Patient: sex M, age 78
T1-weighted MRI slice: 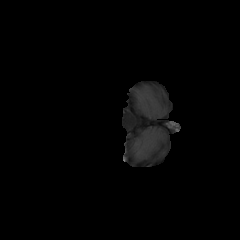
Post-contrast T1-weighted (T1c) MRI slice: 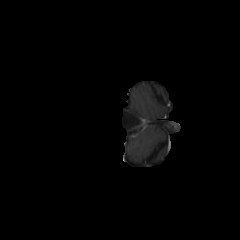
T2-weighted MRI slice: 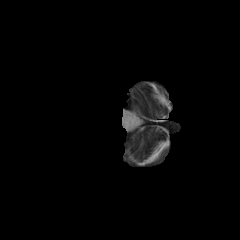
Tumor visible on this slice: no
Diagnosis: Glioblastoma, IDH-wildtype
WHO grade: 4